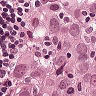
Metastatic tissue present: yes